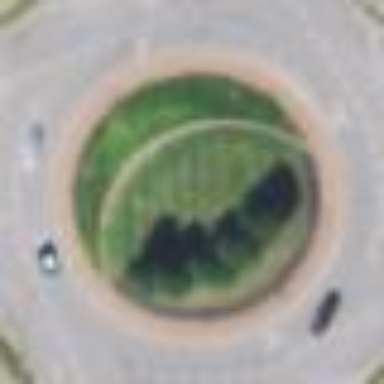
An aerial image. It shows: Secondary road around roundabout.